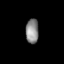
Tissue: lung
Cell type: Endothelial cells
Senescence score: 0.5415
Nuclear area (px): 313
Mean DAPI intensity: 136.613